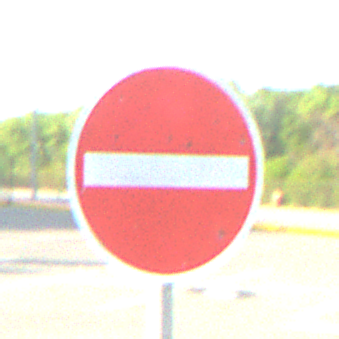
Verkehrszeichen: VerbotDerEinfahrt
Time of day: MorningAfternoon
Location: Outdoor (Suburban)
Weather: PartlyCloudy
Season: NotSpecified
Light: Natural